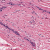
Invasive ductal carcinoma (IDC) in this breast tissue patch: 0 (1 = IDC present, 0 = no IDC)